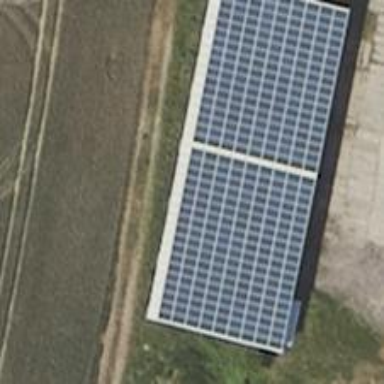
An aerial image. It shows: Solar photovoltaic panel generating electricity through small installation.